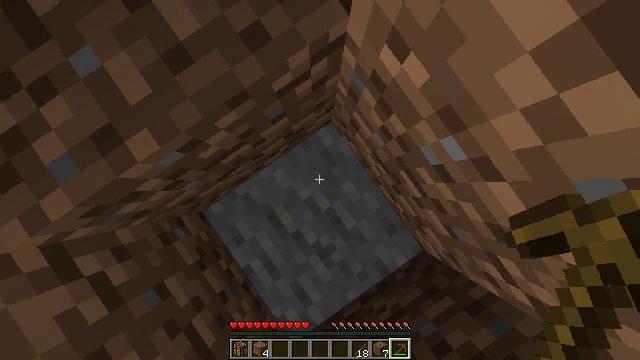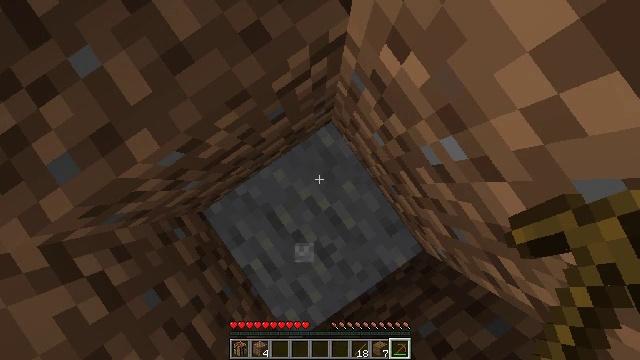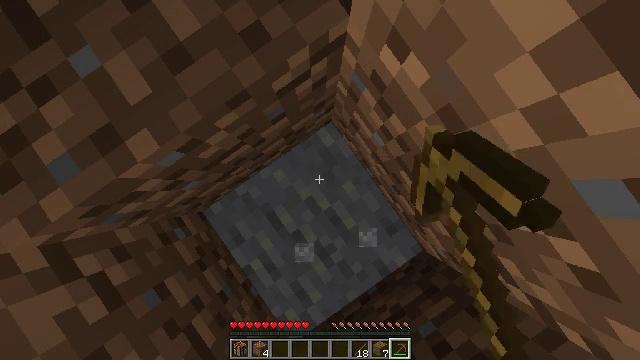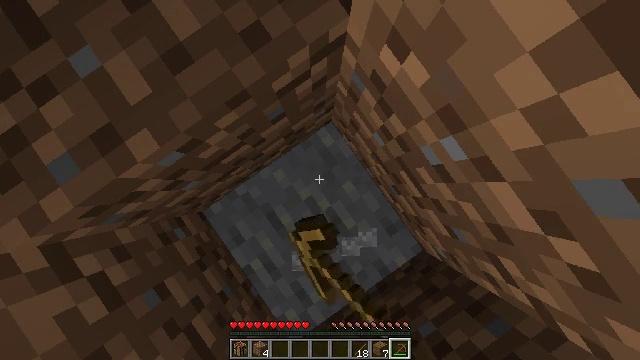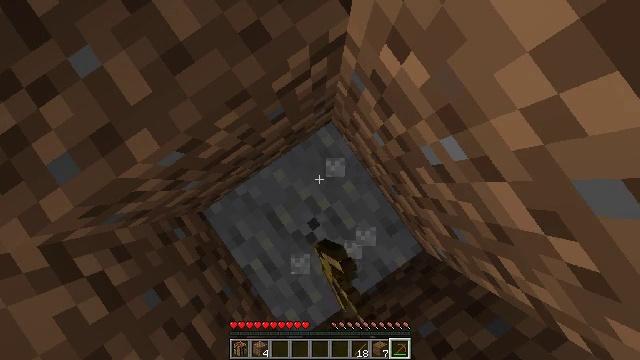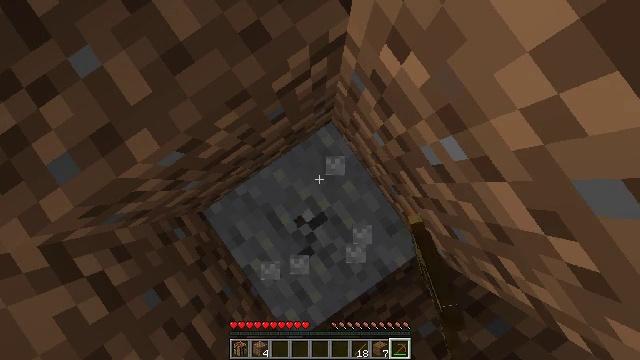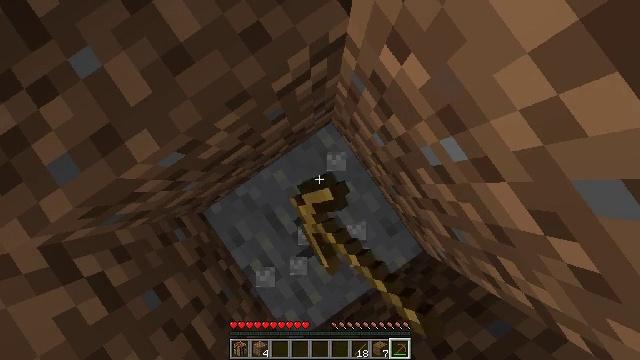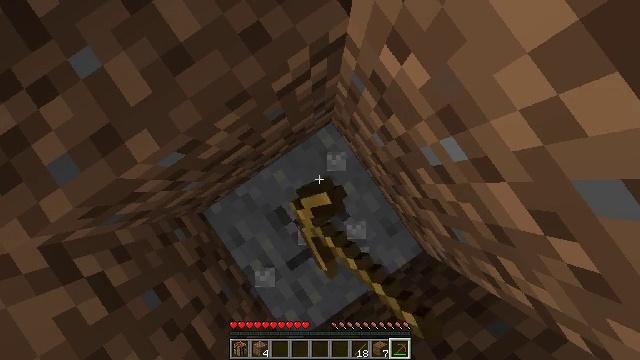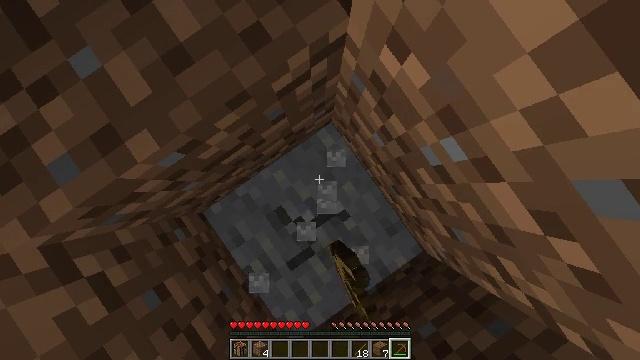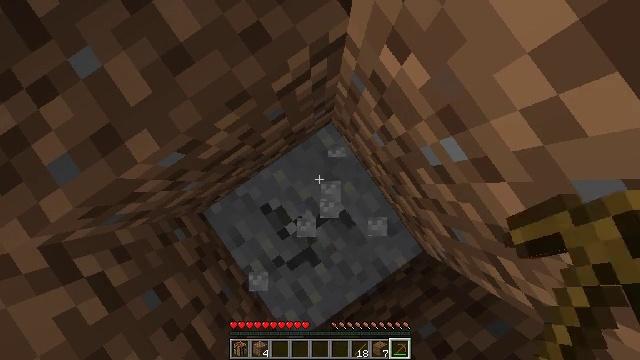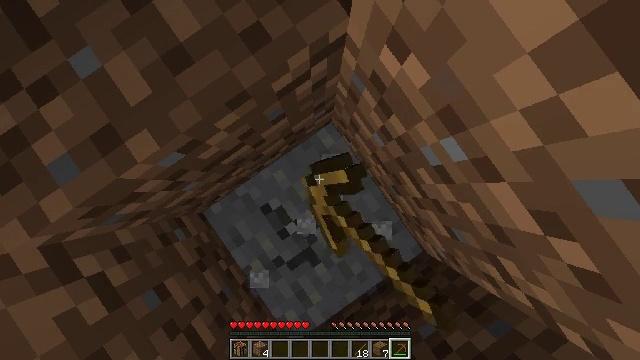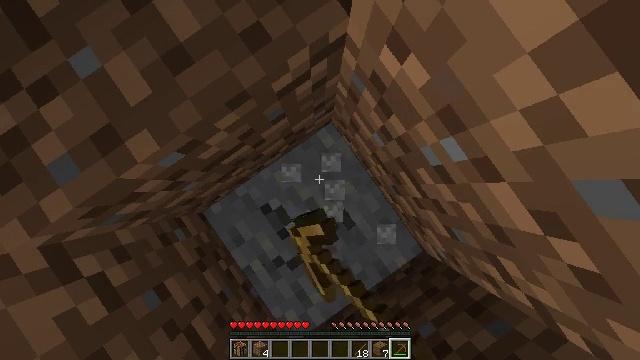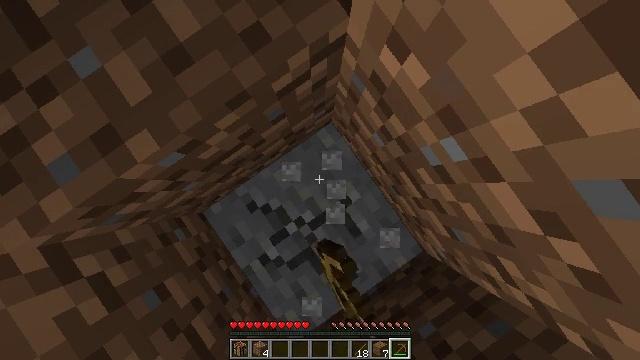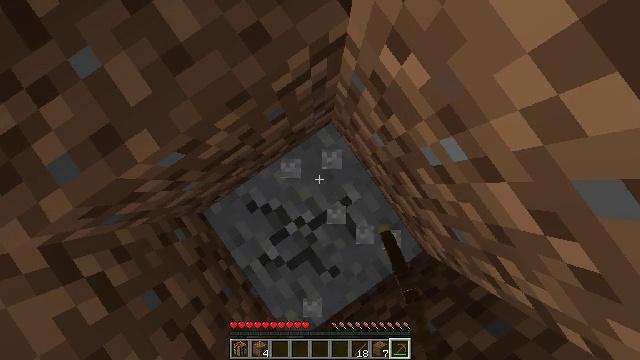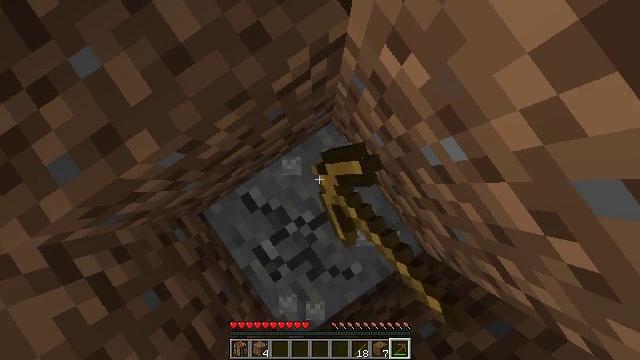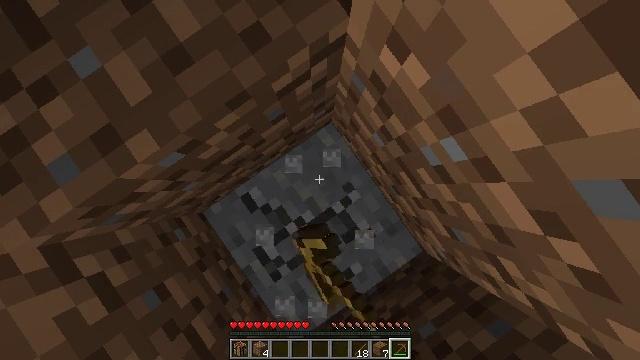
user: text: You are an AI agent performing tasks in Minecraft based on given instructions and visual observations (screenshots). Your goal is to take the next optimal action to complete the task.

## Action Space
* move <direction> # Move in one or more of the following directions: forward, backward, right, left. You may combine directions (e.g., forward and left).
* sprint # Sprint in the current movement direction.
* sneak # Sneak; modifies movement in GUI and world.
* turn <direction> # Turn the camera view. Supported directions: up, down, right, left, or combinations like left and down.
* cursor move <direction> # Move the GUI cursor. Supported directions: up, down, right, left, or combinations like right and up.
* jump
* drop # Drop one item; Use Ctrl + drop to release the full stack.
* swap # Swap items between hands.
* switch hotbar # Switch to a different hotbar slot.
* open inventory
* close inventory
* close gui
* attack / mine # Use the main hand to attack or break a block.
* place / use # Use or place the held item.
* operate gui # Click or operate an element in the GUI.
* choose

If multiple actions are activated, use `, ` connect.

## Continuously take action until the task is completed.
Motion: motion action
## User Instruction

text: Gather andesite blocks.
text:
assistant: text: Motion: attack / mine
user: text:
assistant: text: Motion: attack / mine
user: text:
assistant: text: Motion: attack / mine
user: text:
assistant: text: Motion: attack / mine
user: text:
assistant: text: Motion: attack / mine
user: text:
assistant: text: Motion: attack / mine
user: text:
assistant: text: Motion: attack / mine
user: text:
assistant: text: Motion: attack / mine
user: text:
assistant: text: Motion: attack / mine
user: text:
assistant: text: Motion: attack / mine
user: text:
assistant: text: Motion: attack / mine
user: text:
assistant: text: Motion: attack / mine
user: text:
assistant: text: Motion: attack / mine
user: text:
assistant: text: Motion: attack / mine
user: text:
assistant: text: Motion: attack / mine
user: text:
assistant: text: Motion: attack / mine
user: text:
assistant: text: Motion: attack / mine
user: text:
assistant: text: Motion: attack / mine
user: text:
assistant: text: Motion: attack / mine
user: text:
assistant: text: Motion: attack / mine
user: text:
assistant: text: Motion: attack / mine
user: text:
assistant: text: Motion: attack / mine
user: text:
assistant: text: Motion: attack / mine
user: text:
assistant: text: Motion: attack / mine
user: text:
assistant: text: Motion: attack / mine
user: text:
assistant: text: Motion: attack / mine
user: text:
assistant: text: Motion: attack / mine
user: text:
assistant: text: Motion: attack / mine
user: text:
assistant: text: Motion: attack / mine
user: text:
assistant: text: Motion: attack / mine